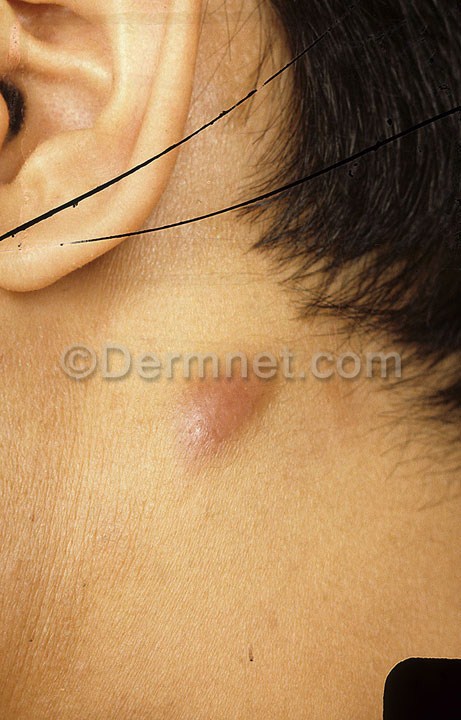
Disease: Herpes HPV and other STDs Photos